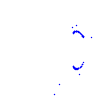
Particle: proton